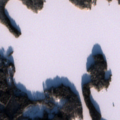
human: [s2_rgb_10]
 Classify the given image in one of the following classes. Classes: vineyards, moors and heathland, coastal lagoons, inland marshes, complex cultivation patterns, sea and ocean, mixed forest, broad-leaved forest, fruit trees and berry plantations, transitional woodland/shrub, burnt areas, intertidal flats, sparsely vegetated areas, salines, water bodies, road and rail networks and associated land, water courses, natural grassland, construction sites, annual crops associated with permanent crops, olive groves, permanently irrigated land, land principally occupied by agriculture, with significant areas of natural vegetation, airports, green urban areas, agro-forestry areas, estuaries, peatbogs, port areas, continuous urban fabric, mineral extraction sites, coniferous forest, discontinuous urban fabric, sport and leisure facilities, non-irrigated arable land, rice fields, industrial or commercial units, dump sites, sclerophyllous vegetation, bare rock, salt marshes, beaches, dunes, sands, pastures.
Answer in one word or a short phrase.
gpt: coniferous forest, mixed forest, water bodies